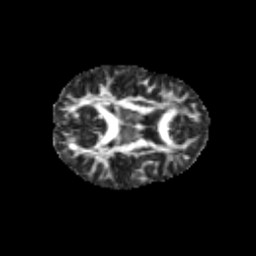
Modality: FA
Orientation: axial
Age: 11
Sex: female
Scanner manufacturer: siemens
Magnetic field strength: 3 T
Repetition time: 3.8 s
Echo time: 0.07 s